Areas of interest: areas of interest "Industrial Park"
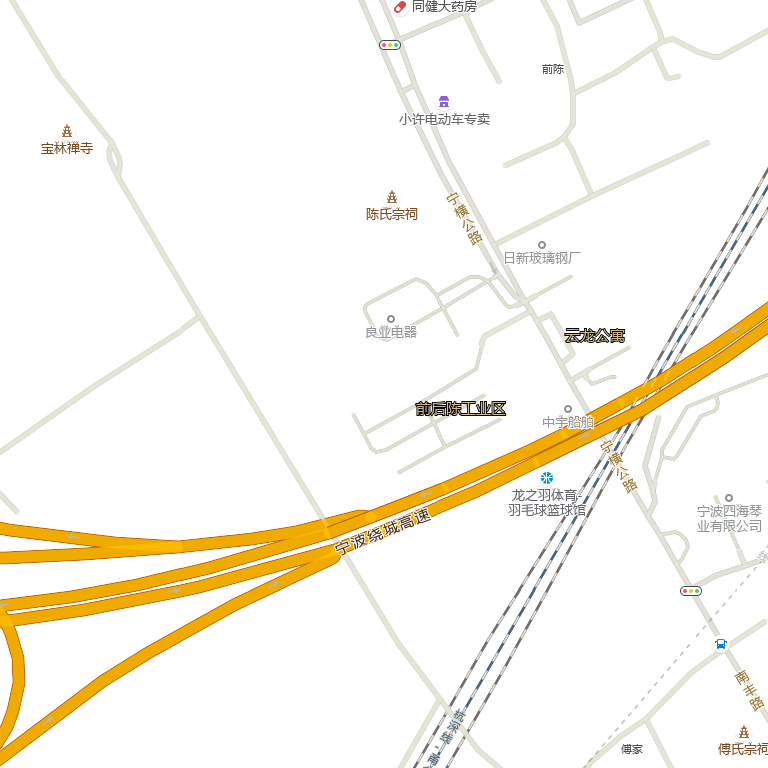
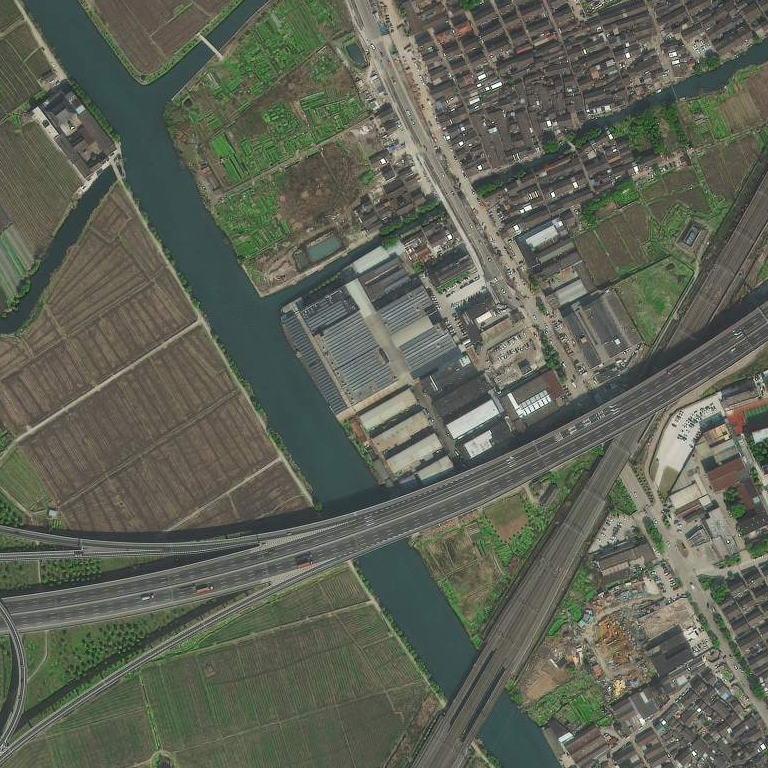